Question: I am using EF 4.0 with SQL Server 2008 and C#.
I have declared EF in my web.config as shown below:
'''
<assemblies>
<add assembly="System.Security, Version=4.0.0.0, Culture=neutral, PublicKeyToken=B03F5F7F11D50A3A" />
<add assembly="System.Data.Entity, Version=4.0.0.0, Culture=neutral, PublicKeyToken=B77A5C561934E089" />
<add assembly="System.Data.Entity.Design, Version=4.0.0.0, Culture=neutral, PublicKeyToken=B77A5C561934E089" />
</assemblies>
<buildProviders>
<add extension=".edmx" type="System.Data.Entity.Design.AspNet.EntityDesignerBuildProvider" />
</buildProviders>
'''
But when I try to use EF Canonical's functions such as TruncateTime, etc. I could not find "EntityFunctions" in the Intellisense list and it shows error. Please see the screenshot below. Which library do I need to import? Thanks.

My Current declaration for libraries are:
'''
using System;
using System.Collections.Generic;
using System.Linq;
using System.Web;
using System.Data;
using System.Data.SqlClient;
'''
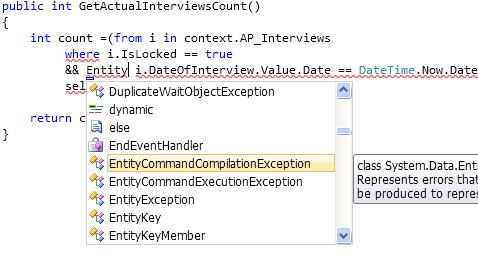
Answer: Try:
'where i.Locked == true'
'where i.DateOfInterview == EntityFunctions.TruncateTime(DateTime.Now.Date)'
You'll need 'using System.Data.Objects'.